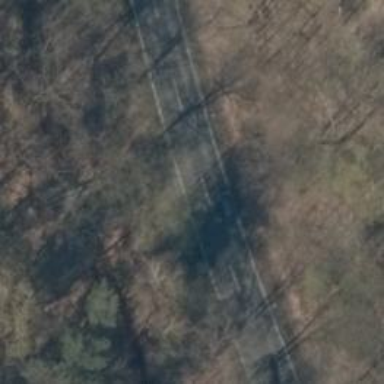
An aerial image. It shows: Track with grade 4 track type.